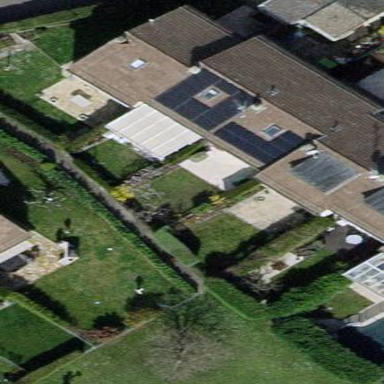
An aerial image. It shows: Garden enclosed by fence.